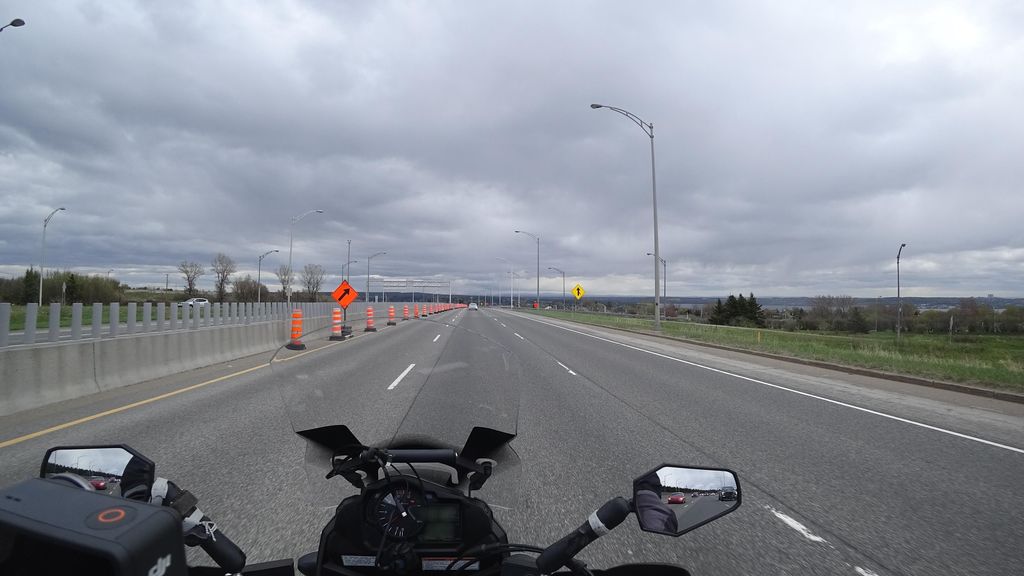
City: quebec_city